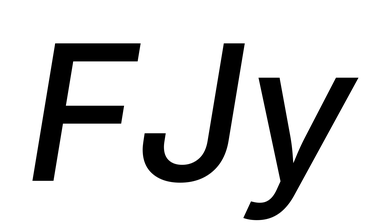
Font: Inter-Italic_Medium_Italic